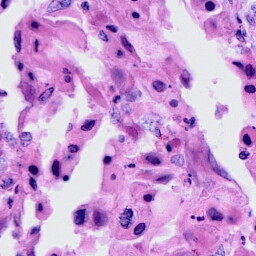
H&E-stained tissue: Cervix